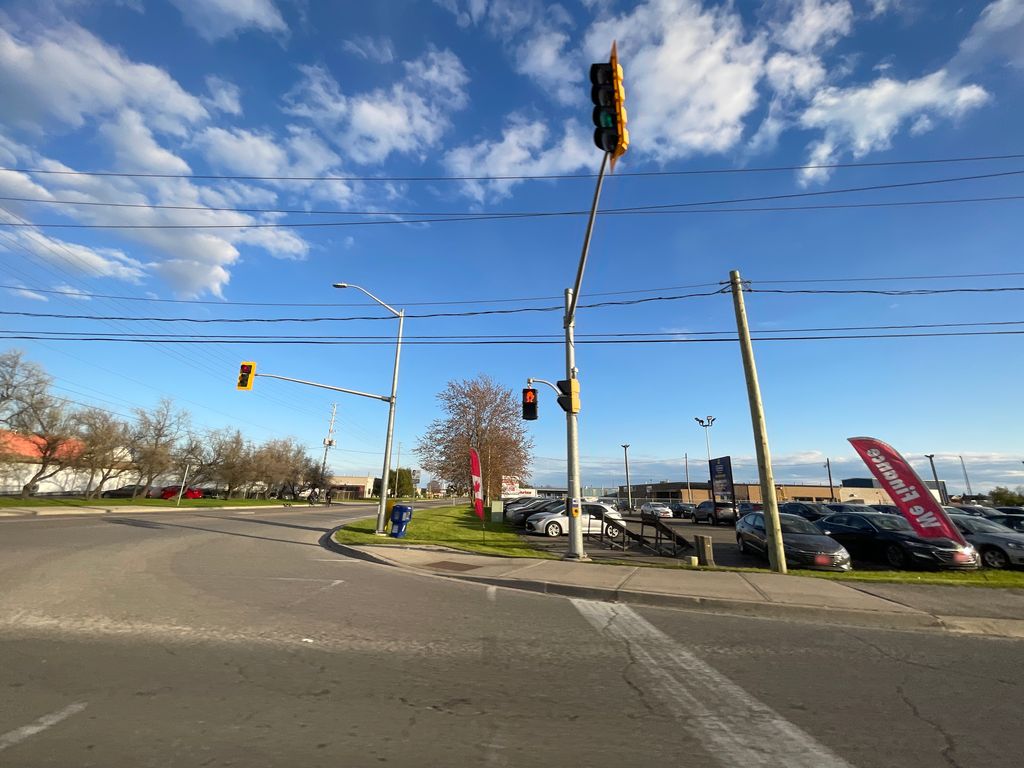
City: kitchener-waterloo